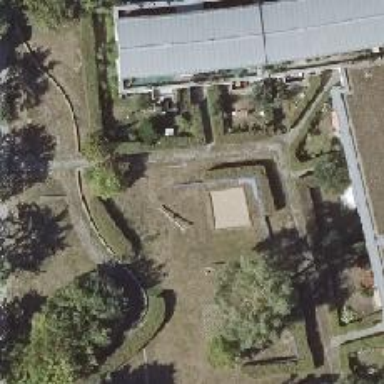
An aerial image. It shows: Playground area for leisure land.